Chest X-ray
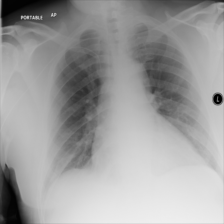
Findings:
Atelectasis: negative
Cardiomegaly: negative
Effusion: negative
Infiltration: negative
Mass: negative
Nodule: negative
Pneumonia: negative
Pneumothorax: negative
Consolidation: negative
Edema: negative
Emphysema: negative
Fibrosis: negative
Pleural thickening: negative
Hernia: negative